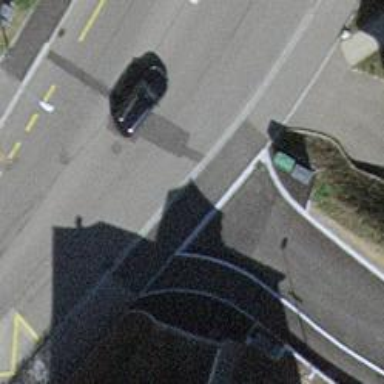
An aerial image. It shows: Unmarked crossing with traffic calming table.